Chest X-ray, PA view. Patient: 49 years old, sex F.
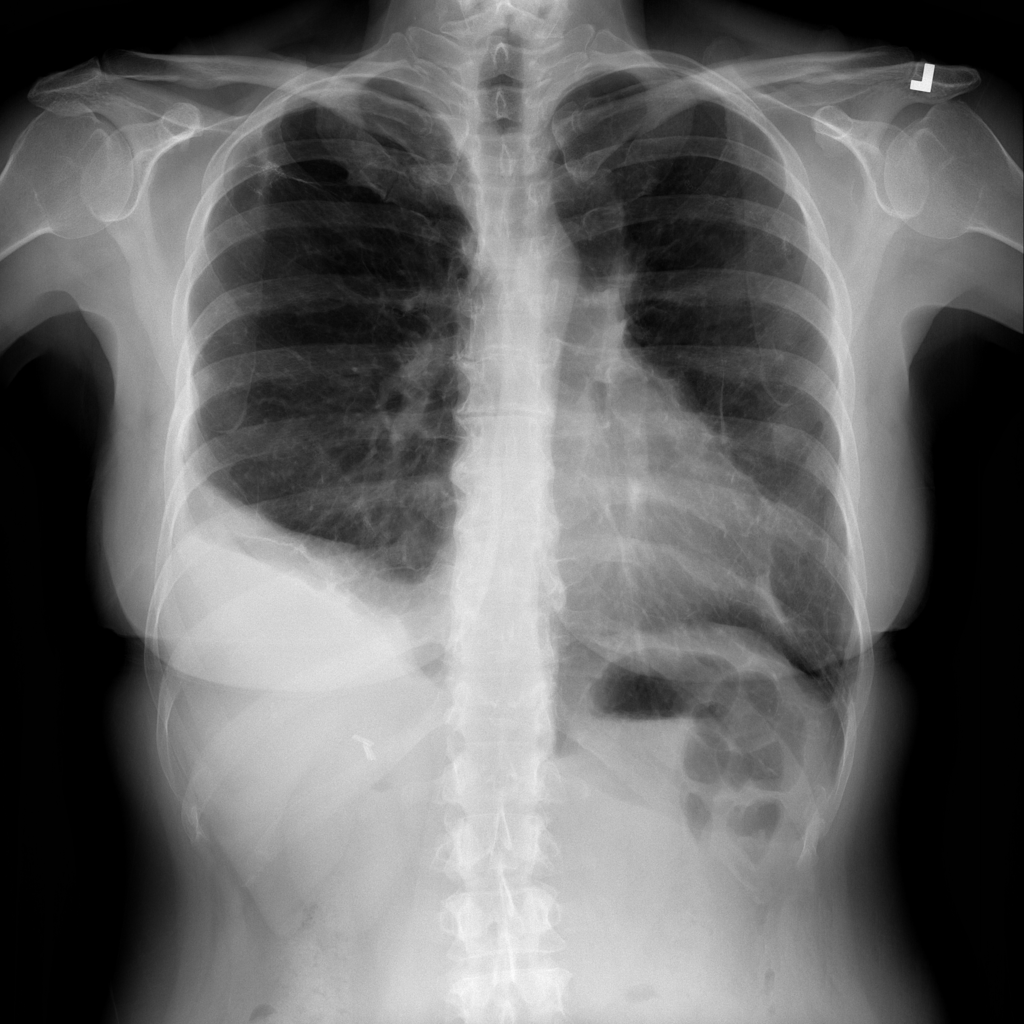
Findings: Effusion, Fibrosis, Pneumothorax